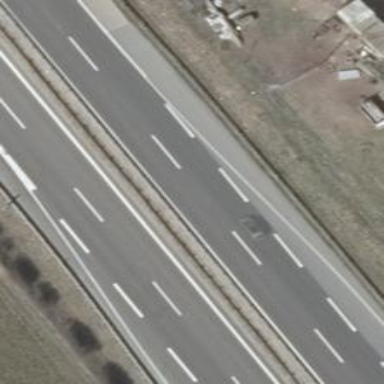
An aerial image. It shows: Asphalt motorway.